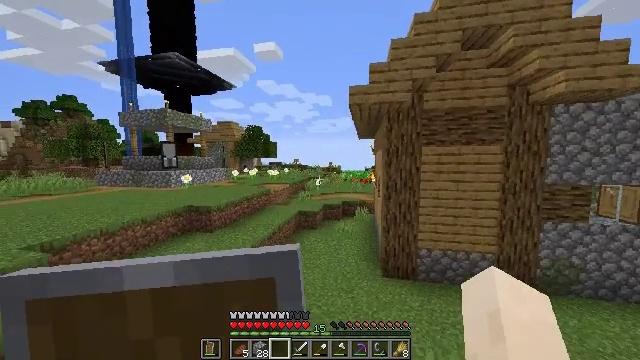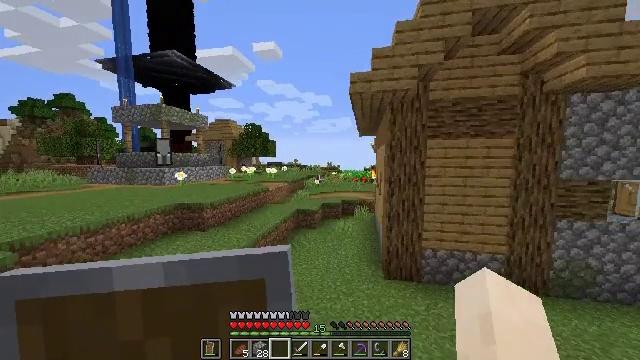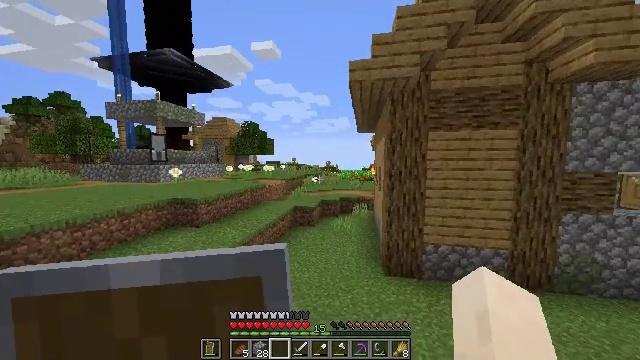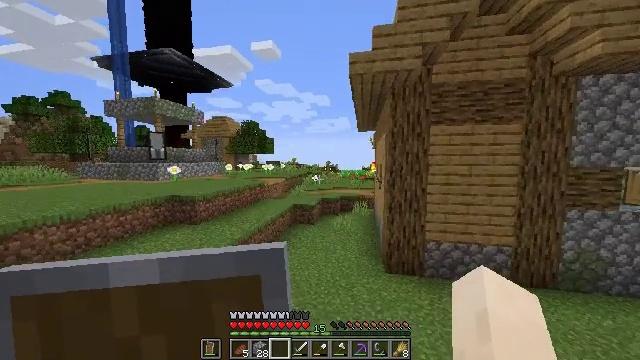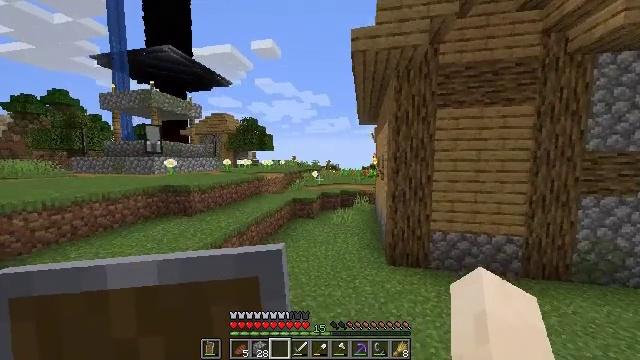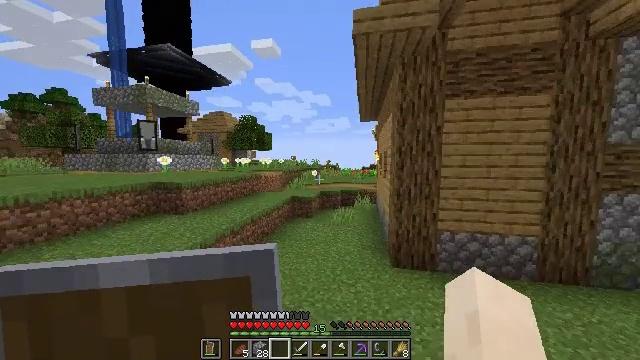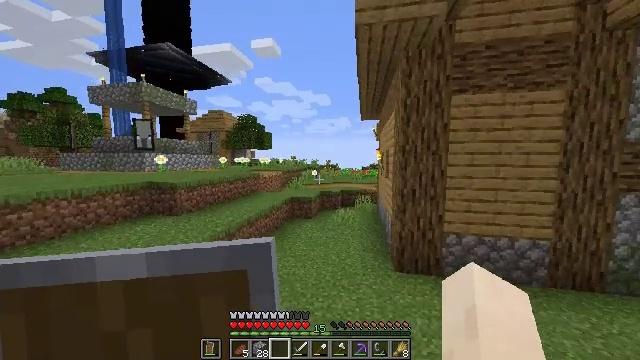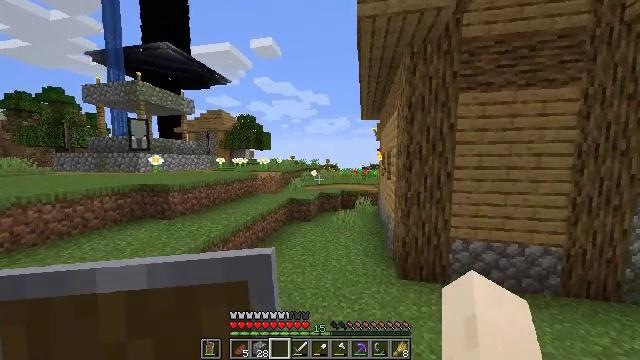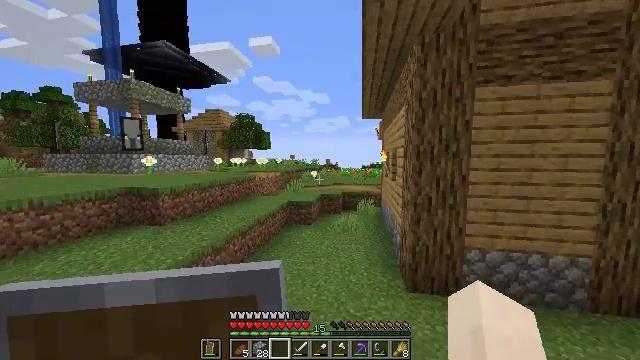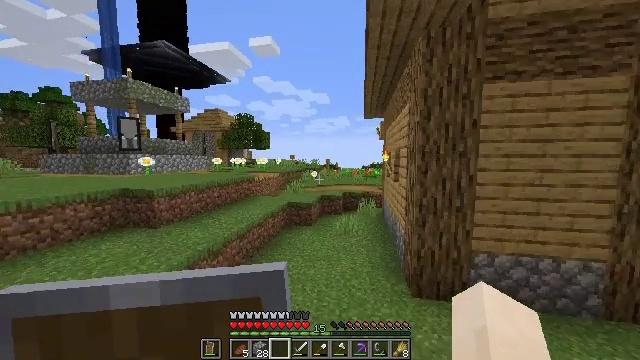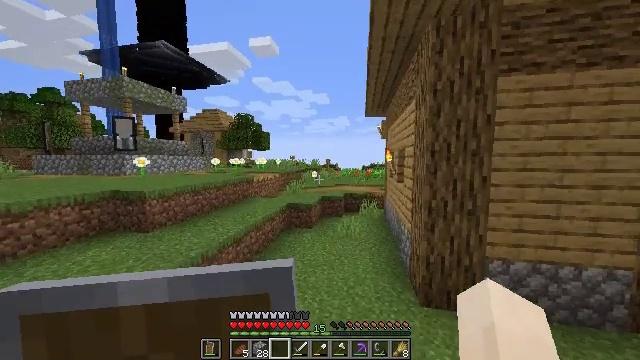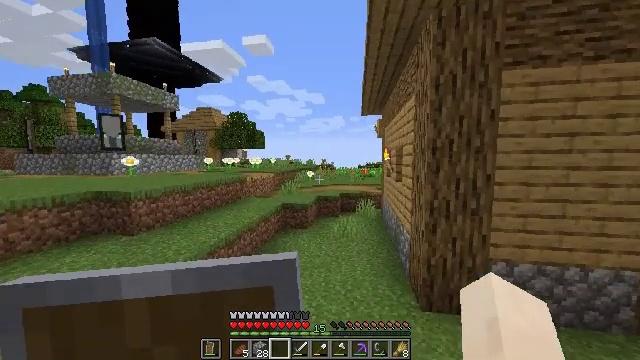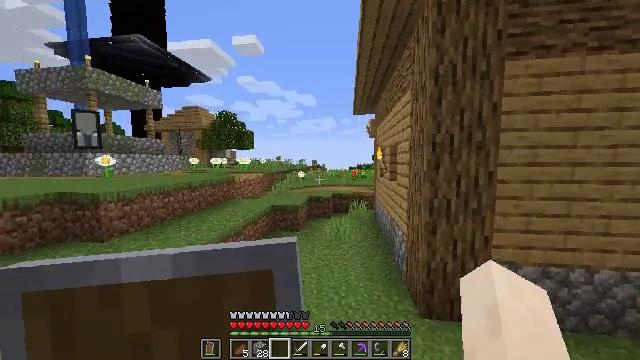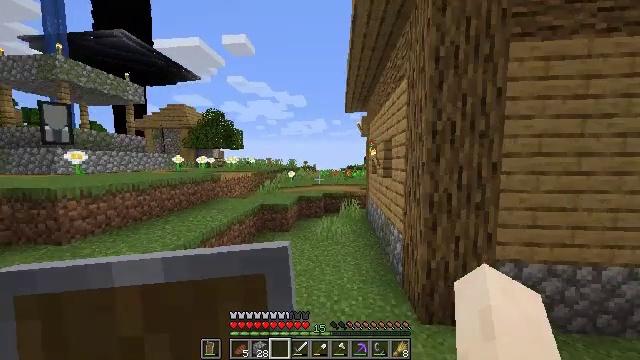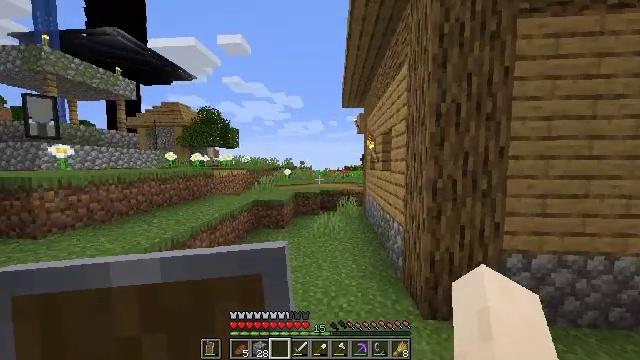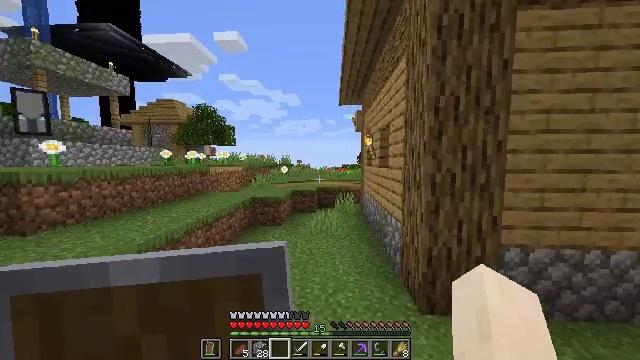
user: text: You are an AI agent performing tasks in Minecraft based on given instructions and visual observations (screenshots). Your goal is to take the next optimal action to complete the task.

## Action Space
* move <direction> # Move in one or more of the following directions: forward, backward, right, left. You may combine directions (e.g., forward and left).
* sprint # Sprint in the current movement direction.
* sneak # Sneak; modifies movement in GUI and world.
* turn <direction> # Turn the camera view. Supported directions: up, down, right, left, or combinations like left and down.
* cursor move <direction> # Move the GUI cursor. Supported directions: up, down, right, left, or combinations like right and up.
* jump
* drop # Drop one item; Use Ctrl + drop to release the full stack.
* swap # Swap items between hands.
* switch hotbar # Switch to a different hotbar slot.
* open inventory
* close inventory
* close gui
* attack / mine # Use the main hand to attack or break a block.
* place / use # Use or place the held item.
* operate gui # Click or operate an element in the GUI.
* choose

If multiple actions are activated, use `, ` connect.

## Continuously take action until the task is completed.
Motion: motion action
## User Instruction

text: craft item air
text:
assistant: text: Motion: move forward
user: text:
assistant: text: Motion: move forward
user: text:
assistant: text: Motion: move forward
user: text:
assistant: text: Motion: move forward
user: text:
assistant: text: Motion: move forward
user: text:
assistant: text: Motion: move forward
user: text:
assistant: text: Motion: move forward
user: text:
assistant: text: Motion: move forward
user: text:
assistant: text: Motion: move forward
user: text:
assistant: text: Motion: move forward
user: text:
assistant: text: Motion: move forward, turn right
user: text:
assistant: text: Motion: move forward, turn right
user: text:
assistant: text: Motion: move forward, turn right
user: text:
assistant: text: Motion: move forward
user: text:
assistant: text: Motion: move forward
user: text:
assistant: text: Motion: move forward
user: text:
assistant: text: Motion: move forward
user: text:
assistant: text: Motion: move forward
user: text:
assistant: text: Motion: move forward
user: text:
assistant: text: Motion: move forward
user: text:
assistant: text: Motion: move forward
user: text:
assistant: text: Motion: move forward
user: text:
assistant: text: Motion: move forward
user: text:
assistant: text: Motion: move forward
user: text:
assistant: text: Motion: move forward
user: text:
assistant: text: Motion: move forward
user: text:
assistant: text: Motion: move forward, turn right
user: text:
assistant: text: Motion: move forward
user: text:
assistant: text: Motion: move forward
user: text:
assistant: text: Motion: move forward